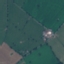
Label: Pasture